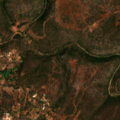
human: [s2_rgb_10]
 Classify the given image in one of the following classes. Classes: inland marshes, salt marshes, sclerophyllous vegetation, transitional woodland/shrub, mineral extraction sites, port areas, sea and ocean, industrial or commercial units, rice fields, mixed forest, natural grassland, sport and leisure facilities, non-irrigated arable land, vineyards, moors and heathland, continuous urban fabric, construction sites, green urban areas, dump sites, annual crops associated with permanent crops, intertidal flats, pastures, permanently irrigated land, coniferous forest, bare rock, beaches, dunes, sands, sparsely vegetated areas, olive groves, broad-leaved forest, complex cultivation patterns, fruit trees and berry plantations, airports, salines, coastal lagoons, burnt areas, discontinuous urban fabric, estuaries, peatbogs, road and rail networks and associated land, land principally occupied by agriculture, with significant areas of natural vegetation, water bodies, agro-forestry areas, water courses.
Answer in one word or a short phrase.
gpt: olive groves, sclerophyllous vegetation